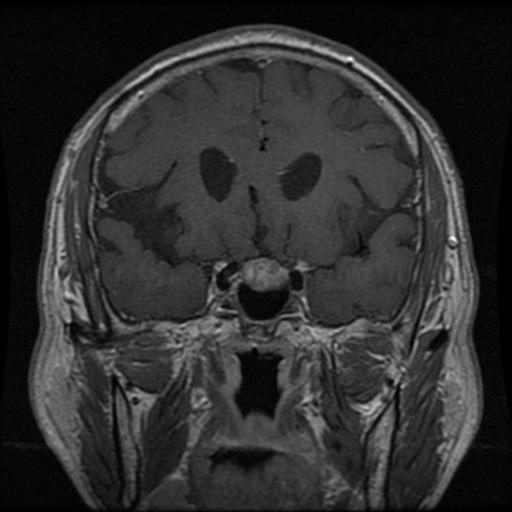
Label: pituitary